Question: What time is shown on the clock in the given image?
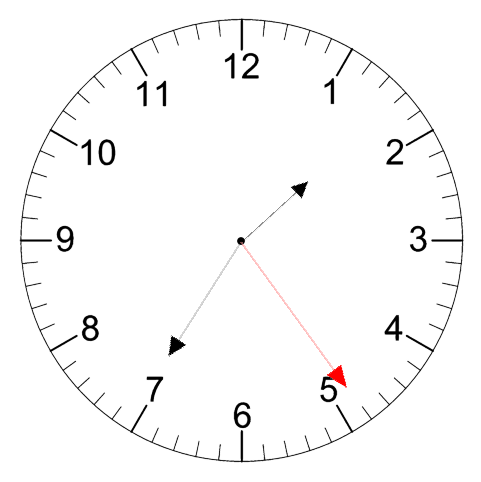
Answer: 01:35:24